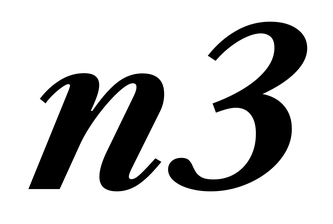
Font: LibreCaslonText-Italic_Bold_Italic